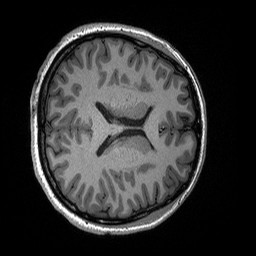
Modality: T1w
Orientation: axial
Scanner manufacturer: siemens
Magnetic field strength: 3 T
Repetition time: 2.3 s
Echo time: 0.00294 s